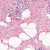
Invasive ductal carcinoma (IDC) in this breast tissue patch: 0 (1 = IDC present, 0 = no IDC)